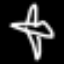
Label: airplane